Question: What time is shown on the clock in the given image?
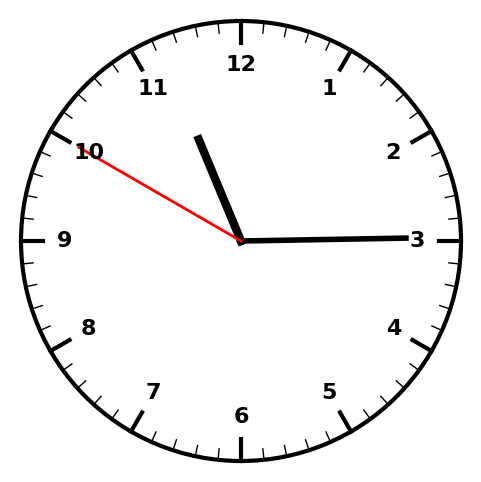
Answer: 11:14:50